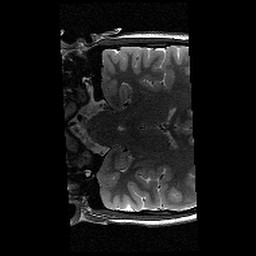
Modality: T2w
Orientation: coronal
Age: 14
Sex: female
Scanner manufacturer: siemens
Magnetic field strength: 3 T
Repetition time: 9.23 s
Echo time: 0.067 s